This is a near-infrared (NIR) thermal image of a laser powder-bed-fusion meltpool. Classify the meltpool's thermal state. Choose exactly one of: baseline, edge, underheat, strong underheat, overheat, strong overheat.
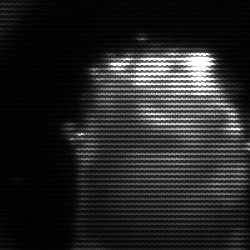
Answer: baseline